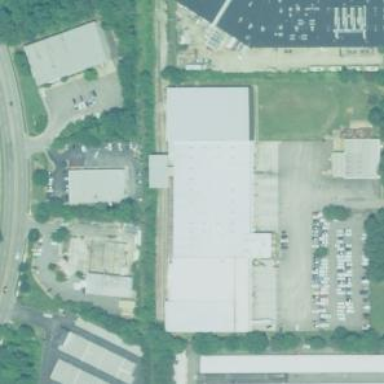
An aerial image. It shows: Commercial building.